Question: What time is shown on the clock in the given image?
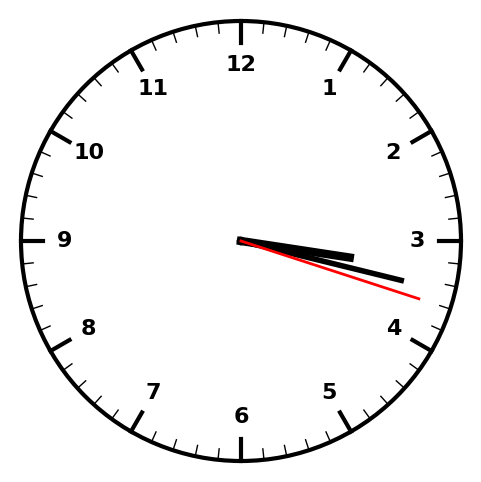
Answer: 03:17:18